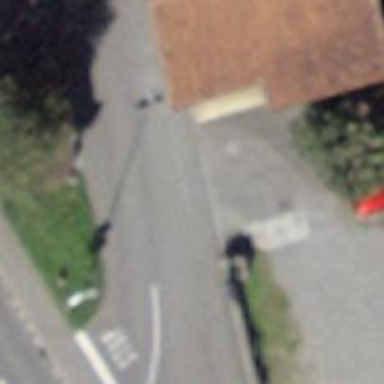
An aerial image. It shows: Public transport stop position.